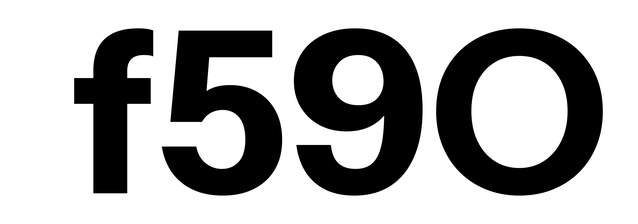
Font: InstrumentSans_Bold